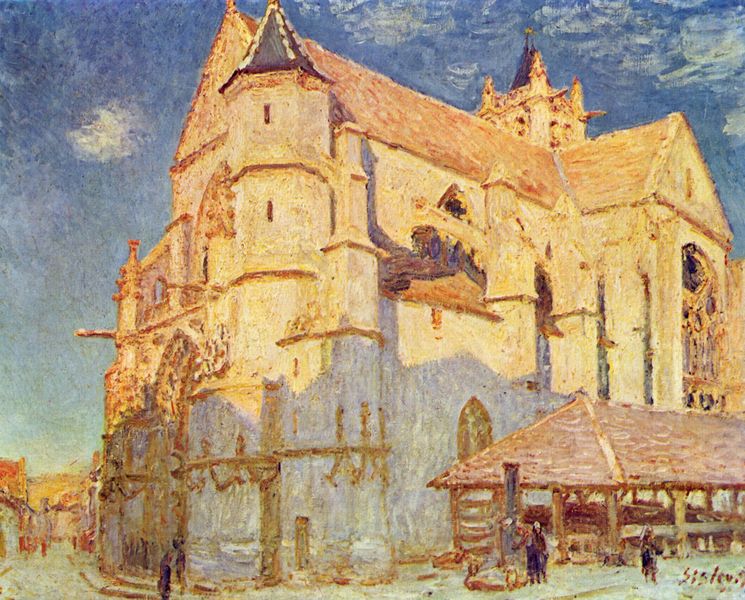
Titel: Kirche von Moret
Künstler: Alfred Sisley
Standort: Rouen
Institution: Musée des Beaux-Arts
Schlagwörter: blau, dunkel, gemälde, himmel, schatten, weiß, wolken, gelb, impressionismus, kirchturm, menschen, ocker, stadt, abend, fenster, frankreich, grau, hell, licht, orange, paris, strasse, dach, gebäude, haus, rot, weg, wolke, beige, malerei, profile, wand, architektur, mensch, stein, signatur, häuser, hütte, kirche, sonne, gold, gotik, brunnen, turm, sommer, ansicht, bogen, fassade, passanten, moderne, abstrakt, sonnenlicht, dorf, dächer, massiv, markt, platz, van gogh, besucher, treppe, impressionistisch, monet, stimmung, stufen, abendstimmung, tor, halle, bögen, punkte, eingang, gewölbe, türme, dom, expressionistisch, stand, pinsel, pinselduktus, kathedrale, langhaus, portal, himme, gesims, sandstein, archivolten, gotisch, querhaus, rosette, spitzbogen, kapelle, stall, marktplatz, sisley, marktstand, sakralbau, maßwerk, pastel, treppenturm, vierung, westfassade, vierungsturm, querschiff, westwerk, markthalle, strebepfeiler, renessaince, strebebogen, bauhütte, strebebögen, luken, rouen, fierungsturm, isignatur, blauer himmel kirche, ts, kierche, marktkirche, van ogh, schattentiefe